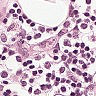
Metastatic tissue present: no